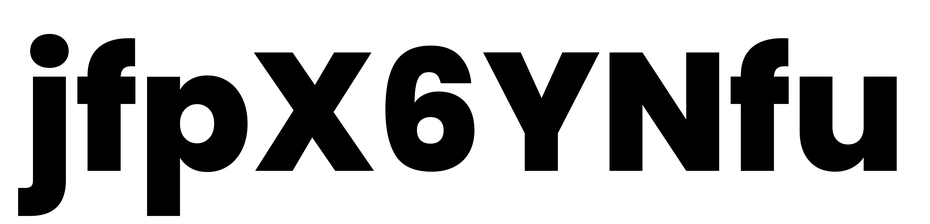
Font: Poppins-ExtraBold